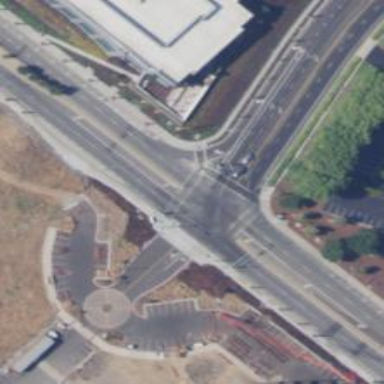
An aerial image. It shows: Crossing with marked lines on the road.